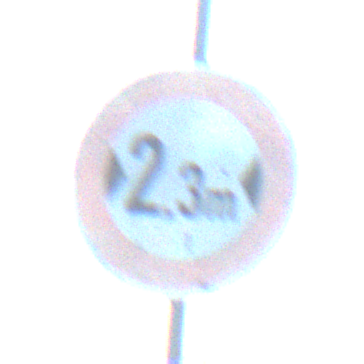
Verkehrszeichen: TatsaechlicheBreite2Komma3
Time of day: MorningAfternoon
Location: Outdoor (RoadRail)
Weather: Clear
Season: NotSpecified
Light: Natural